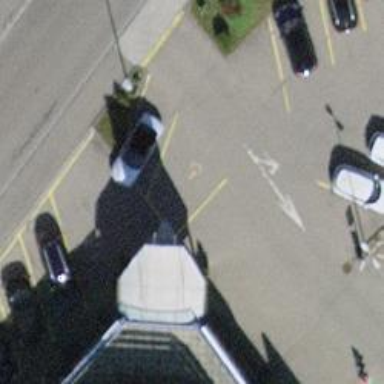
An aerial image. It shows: Parking space designated for disabled individuals.